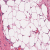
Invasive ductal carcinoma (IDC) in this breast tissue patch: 0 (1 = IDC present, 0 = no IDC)